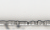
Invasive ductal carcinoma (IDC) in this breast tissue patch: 0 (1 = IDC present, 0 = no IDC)